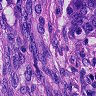
Metastatic tissue present: yes